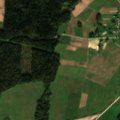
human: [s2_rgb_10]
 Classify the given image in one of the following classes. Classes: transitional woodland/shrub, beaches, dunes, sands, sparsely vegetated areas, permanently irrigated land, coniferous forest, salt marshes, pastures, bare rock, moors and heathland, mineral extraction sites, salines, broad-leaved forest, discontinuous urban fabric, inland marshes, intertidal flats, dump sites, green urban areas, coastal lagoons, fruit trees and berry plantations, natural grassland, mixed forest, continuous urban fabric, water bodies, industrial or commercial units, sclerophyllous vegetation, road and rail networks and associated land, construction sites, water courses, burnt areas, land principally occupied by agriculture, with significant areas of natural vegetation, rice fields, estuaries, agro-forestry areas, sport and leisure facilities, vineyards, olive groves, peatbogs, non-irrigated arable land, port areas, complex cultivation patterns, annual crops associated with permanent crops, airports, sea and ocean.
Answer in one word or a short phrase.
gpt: non-irrigated arable land, complex cultivation patterns, mixed forest